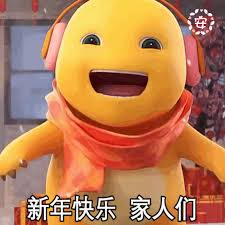
Label: nailong